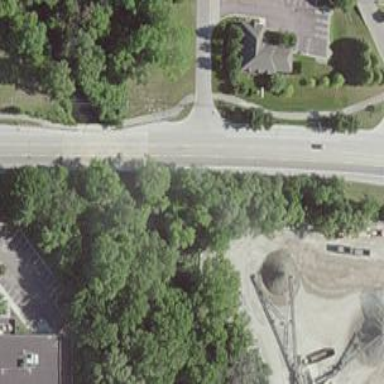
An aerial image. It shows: Secondary road with bridge.